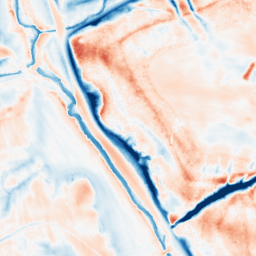
Category: trend_removal
Decomposition family: local_polynomial
Decomposition parameters: window_size: 31
degree: 2
Upsampling method: bilinear
Upsampling parameters: scale: 4
Upsampling scale: 4